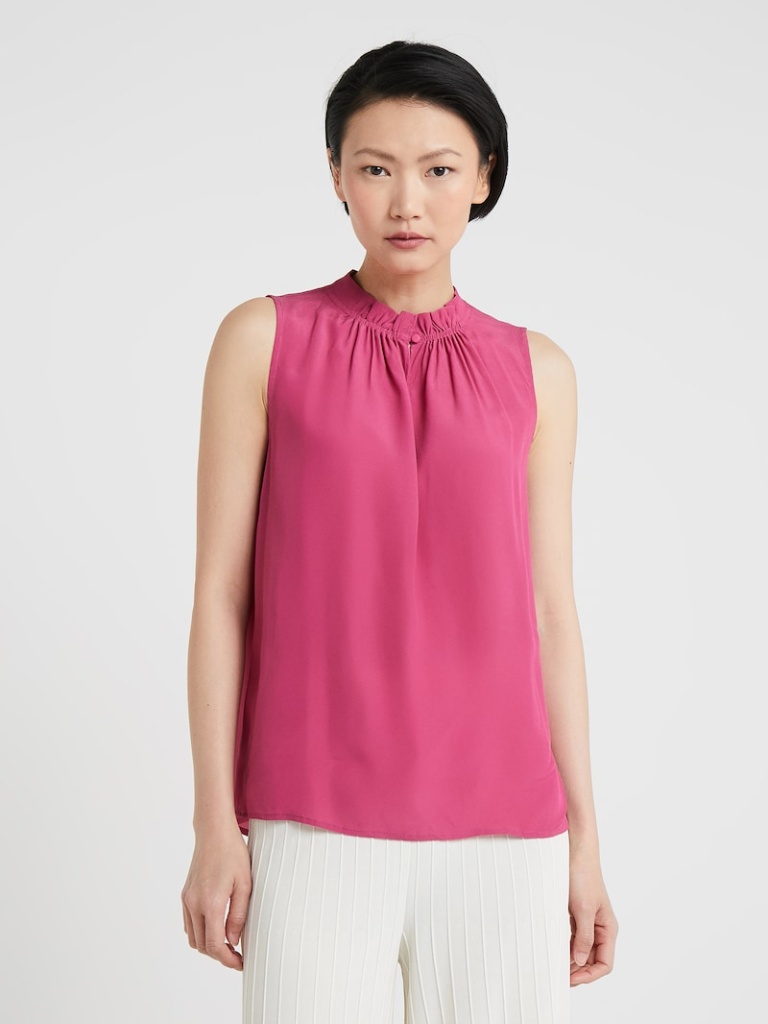
chiffon relaxed sleeveless hip length Untucked high blouse